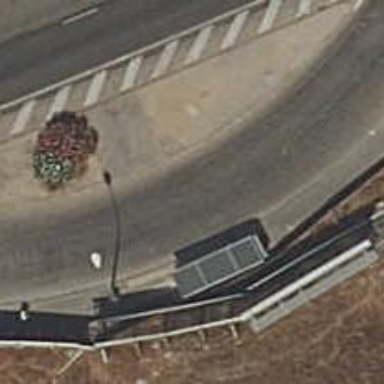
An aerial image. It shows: Bus stop with shelter. It is platform for public transport.